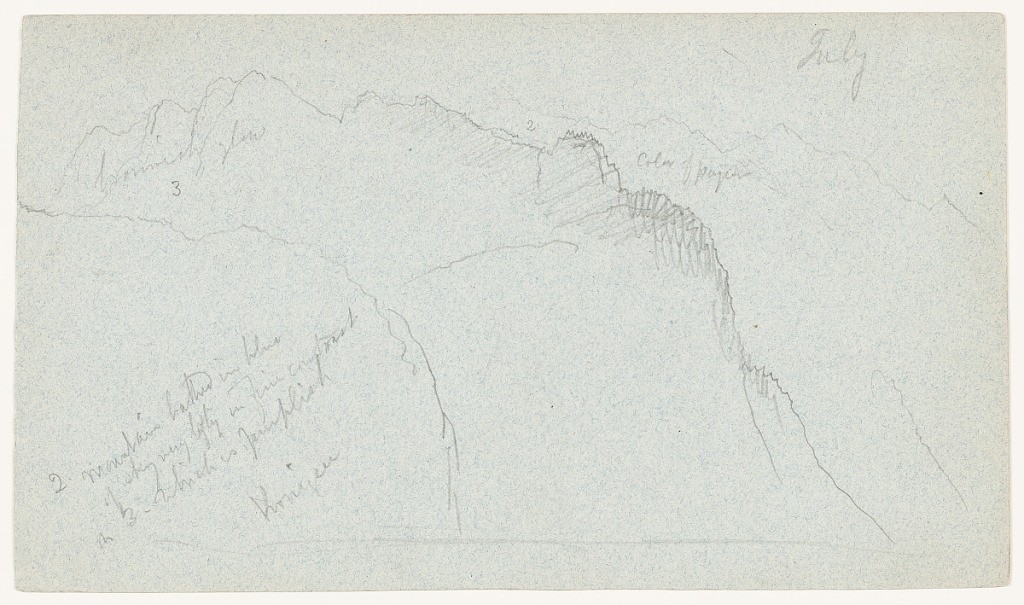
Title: Mountains by the Königssee, Germany
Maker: Frederic Edwin Church, American, 1826–1900
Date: July 1868
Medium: Graphite on blue wove paper; verso: graphite
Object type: drawing
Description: Landscape sketch showing the Königssee is Bavaria, Germany and its precipitous mountain shoreline. Placid water of the lake is visible in foreground extends to a steep mountain ridge on the shore. These sheer cliffs and prominences dominate the composition at center. At center, a wooded ridge is rendered in darker graphite.

Verso: Landscape study showing a view of the lake known as the Hintersee in Bavaria, Germany, with steep mountainsides along its shore. In middle distance, a wooded, diagonal slope is visible, with a more rugged, cliff-strewn mountain range in the background.